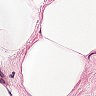
Metastatic tissue present: no